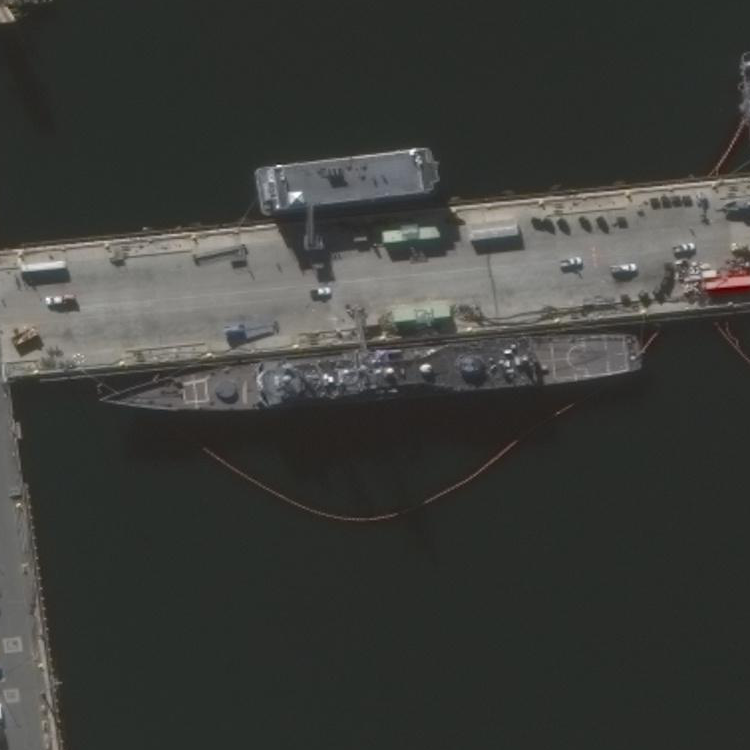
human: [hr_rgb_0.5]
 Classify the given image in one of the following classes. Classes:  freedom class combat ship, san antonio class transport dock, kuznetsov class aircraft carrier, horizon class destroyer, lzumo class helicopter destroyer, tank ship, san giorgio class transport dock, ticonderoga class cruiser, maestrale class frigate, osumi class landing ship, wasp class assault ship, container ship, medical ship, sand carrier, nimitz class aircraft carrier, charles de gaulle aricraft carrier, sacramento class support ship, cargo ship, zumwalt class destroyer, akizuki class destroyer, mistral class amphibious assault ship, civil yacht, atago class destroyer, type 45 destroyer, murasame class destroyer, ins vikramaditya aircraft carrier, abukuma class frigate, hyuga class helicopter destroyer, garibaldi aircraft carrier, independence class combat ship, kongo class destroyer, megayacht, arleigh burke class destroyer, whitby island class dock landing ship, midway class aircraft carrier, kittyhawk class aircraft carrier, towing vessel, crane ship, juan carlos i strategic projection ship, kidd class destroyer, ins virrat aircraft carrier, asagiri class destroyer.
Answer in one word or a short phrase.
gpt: Ticonderoga class cruiser